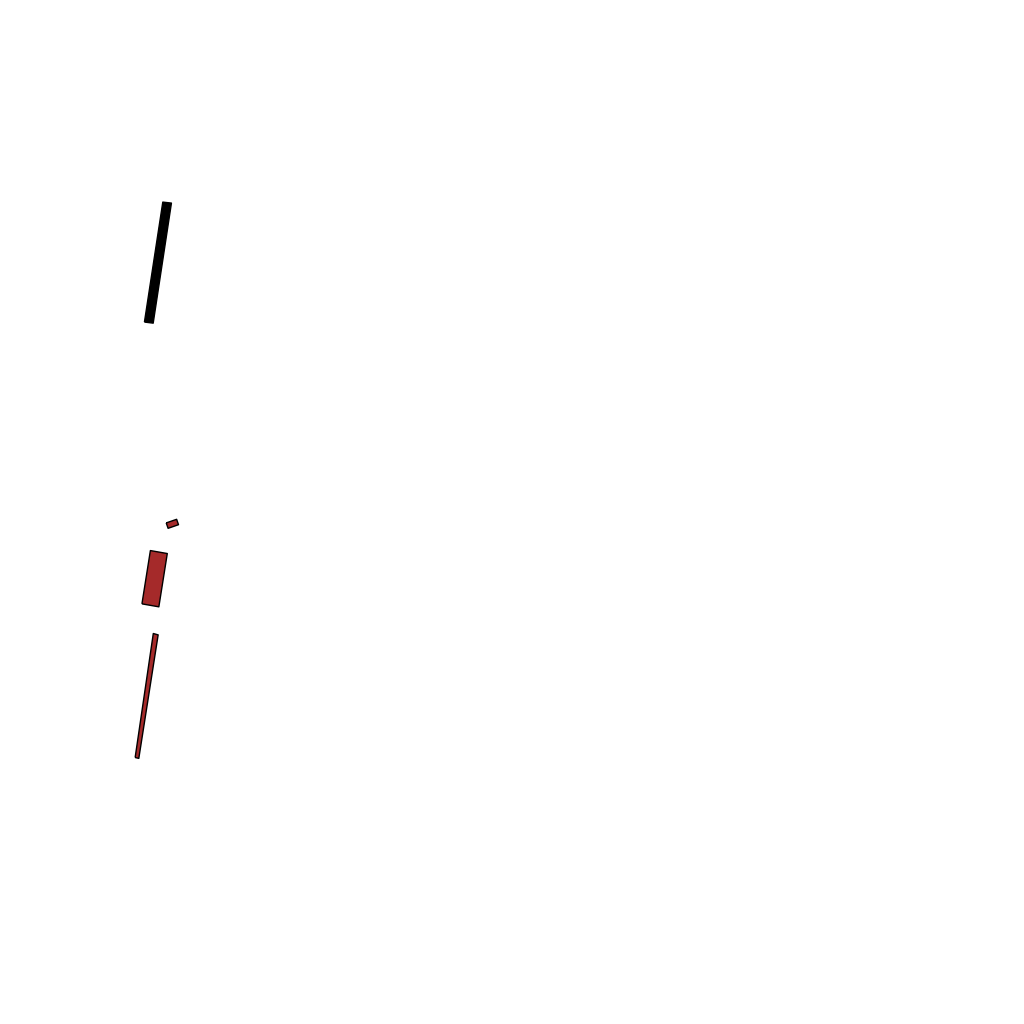
Tags: overhead vector_map, recreation, residential, soviet, high_rise, low_rise, density_3, Building, Facility, 1.0 km²